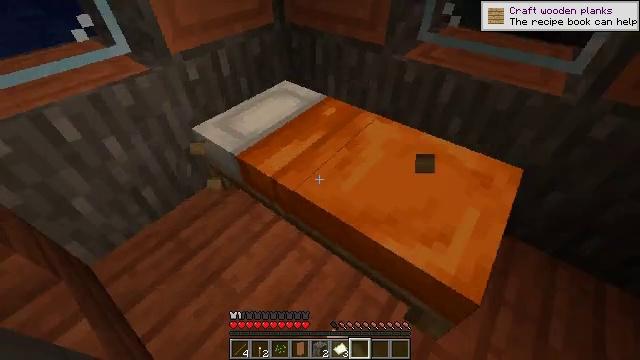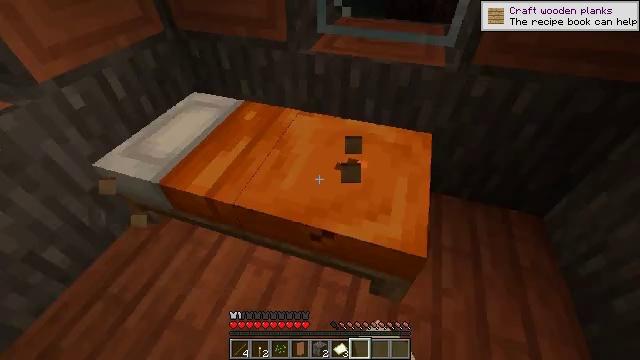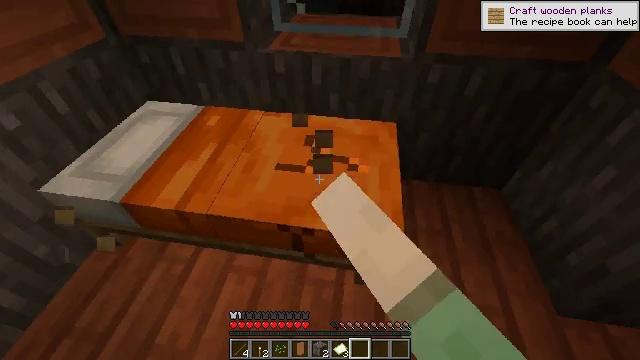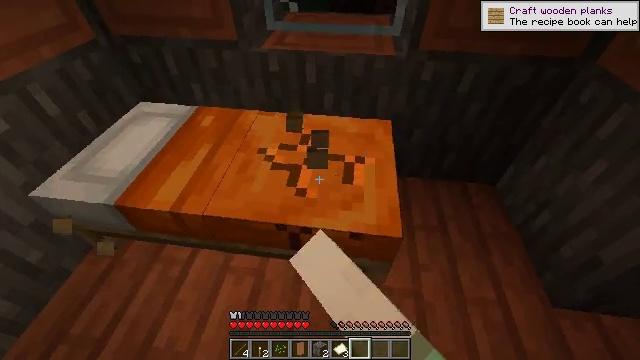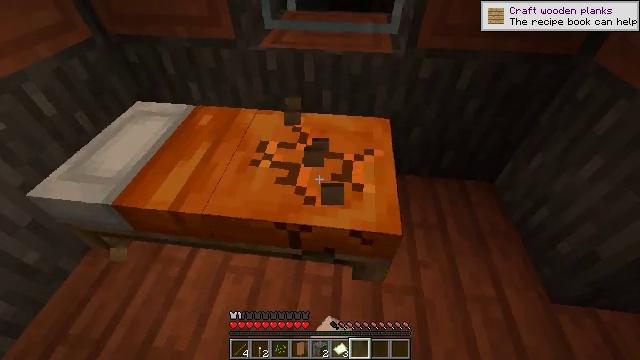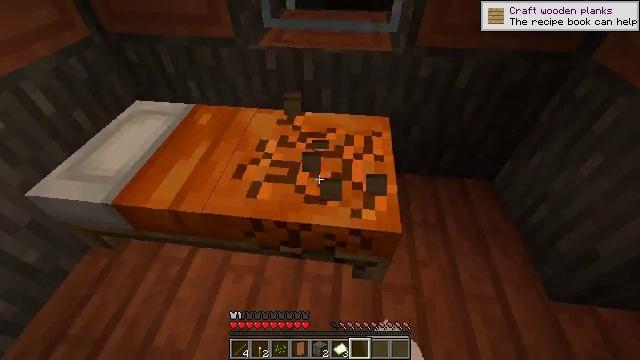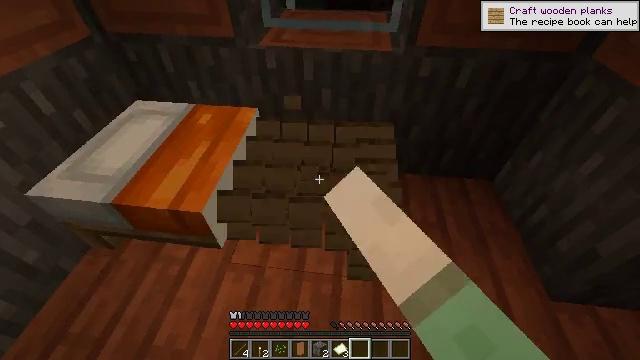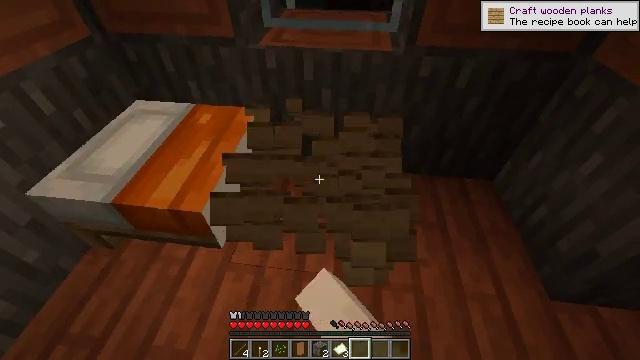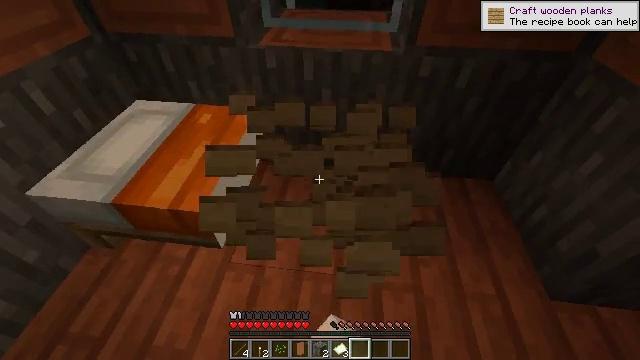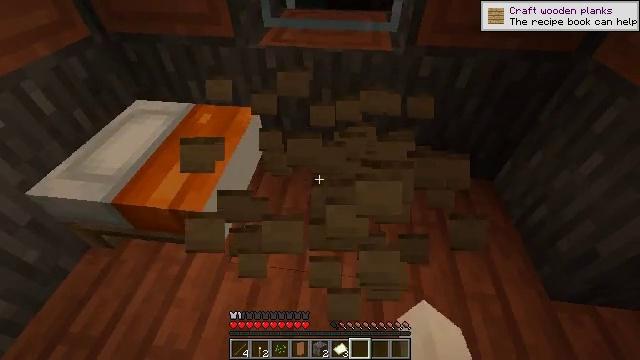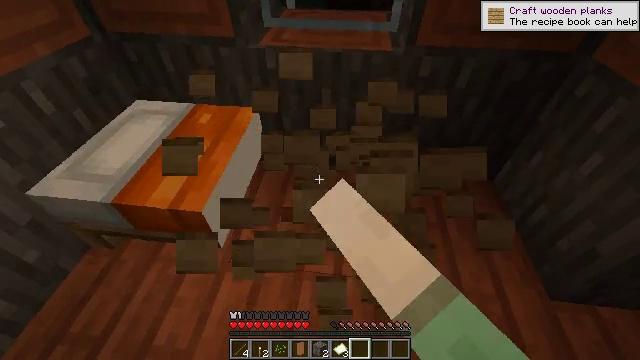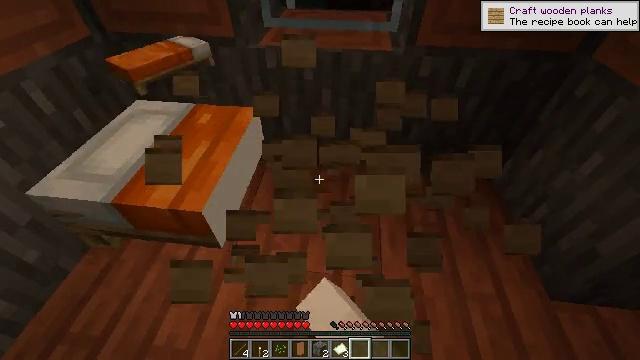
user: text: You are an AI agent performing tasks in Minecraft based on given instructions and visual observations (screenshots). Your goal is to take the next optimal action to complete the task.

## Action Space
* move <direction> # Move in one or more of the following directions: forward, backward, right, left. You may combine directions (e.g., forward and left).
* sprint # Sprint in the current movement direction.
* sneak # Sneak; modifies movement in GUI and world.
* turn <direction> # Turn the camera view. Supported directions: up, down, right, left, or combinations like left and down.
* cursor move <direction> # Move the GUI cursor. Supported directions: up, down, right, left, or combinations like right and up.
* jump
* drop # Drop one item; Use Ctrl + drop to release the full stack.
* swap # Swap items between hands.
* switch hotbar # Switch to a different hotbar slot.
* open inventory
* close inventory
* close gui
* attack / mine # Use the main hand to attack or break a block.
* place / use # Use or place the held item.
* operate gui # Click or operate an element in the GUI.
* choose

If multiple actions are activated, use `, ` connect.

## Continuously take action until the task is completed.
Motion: motion action
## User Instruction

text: Break the orange bed to collect it.
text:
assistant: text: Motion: turn right, attack / mine
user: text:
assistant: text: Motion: turn right, attack / mine
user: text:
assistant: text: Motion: turn right, attack / mine
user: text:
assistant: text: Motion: attack / mine
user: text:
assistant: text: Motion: attack / mine
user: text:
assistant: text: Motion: attack / mine
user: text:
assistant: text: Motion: attack / mine
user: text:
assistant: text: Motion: attack / mine
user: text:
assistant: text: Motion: attack / mine
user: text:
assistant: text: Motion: attack / mine
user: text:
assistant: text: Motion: attack / mine
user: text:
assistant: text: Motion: attack / mine